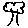
Label: tree